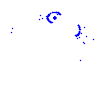
Particle: kaon